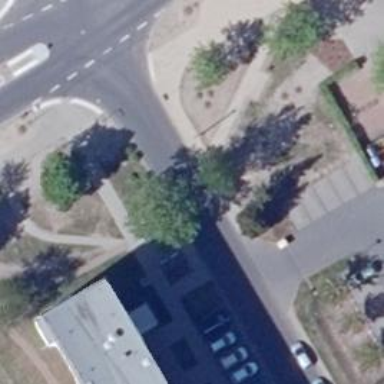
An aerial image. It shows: Sidewalk along the footway.